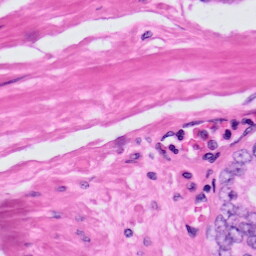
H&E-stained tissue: Prostate